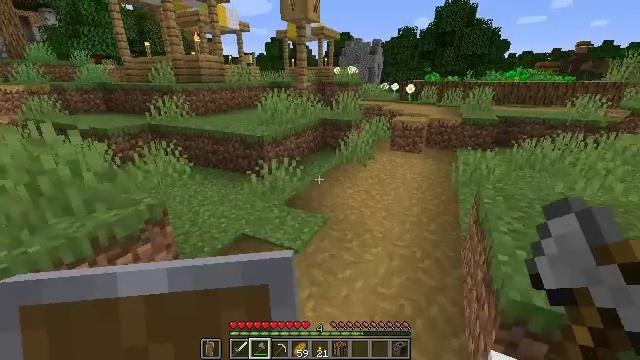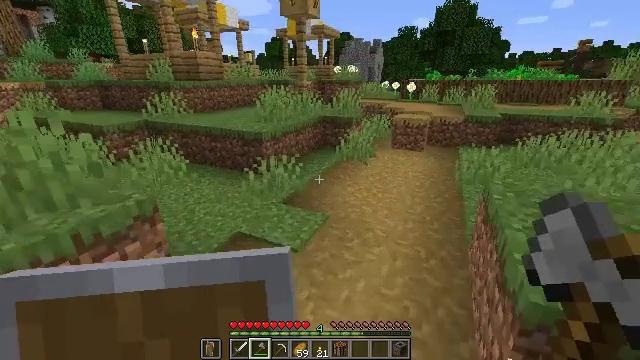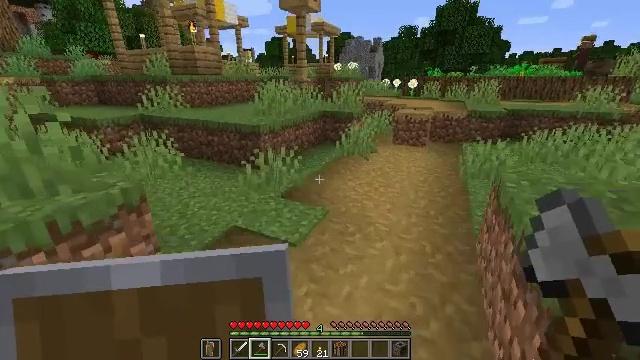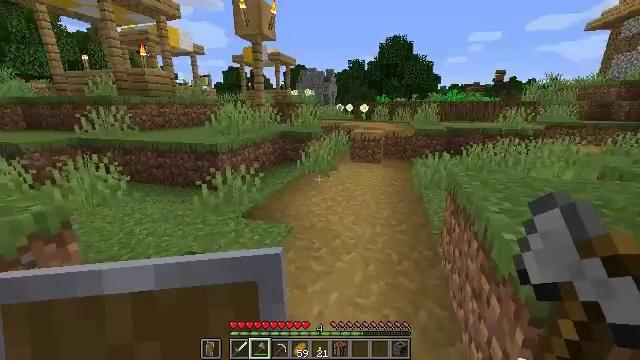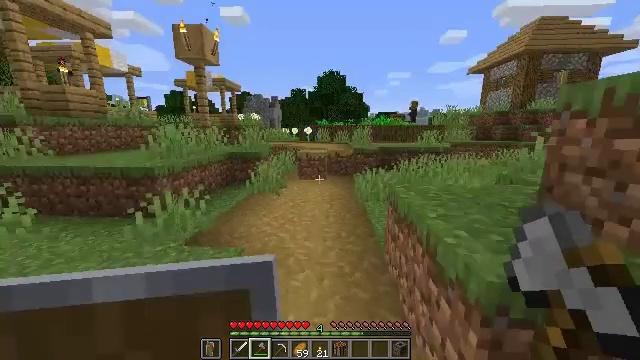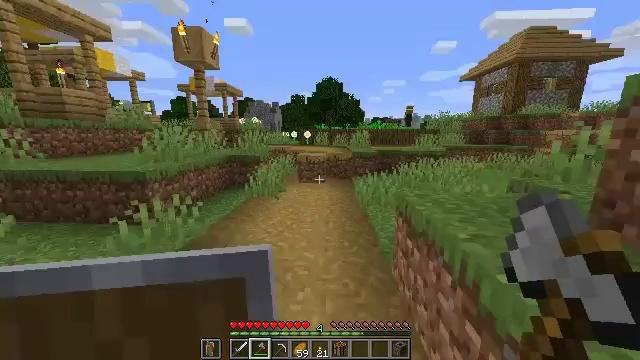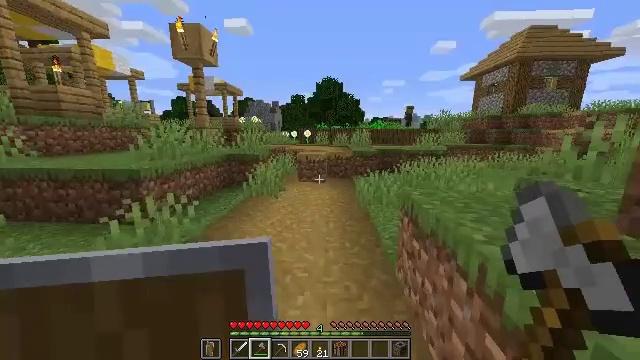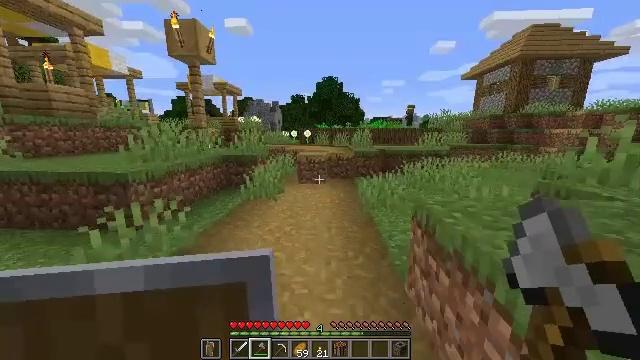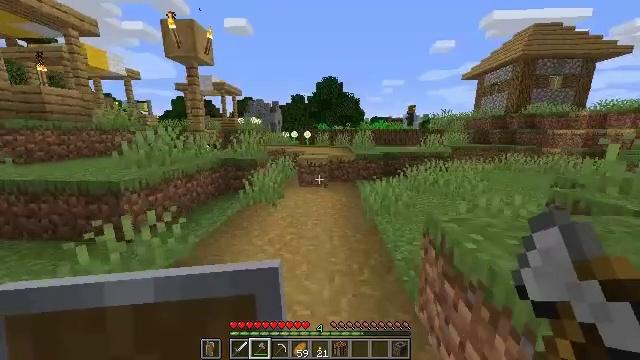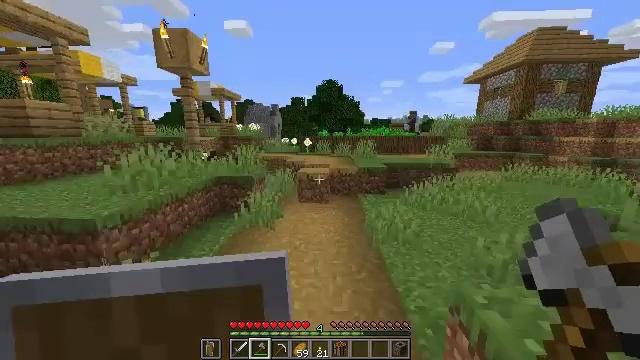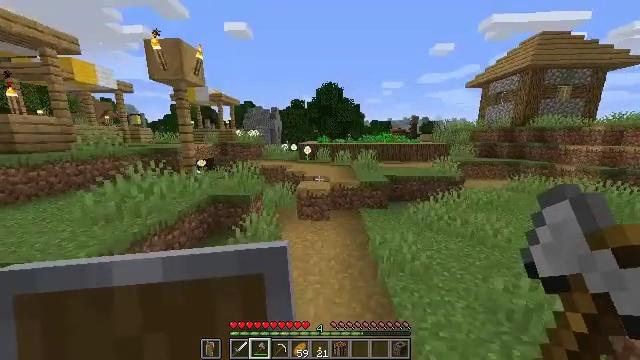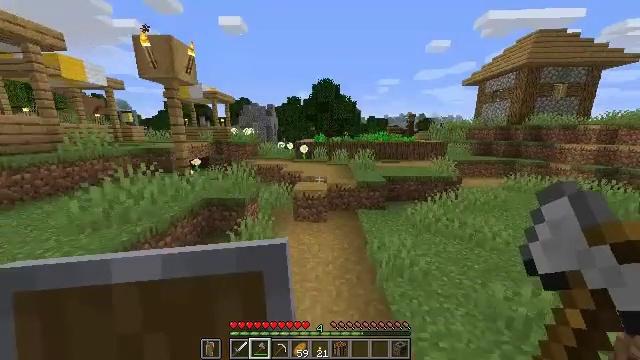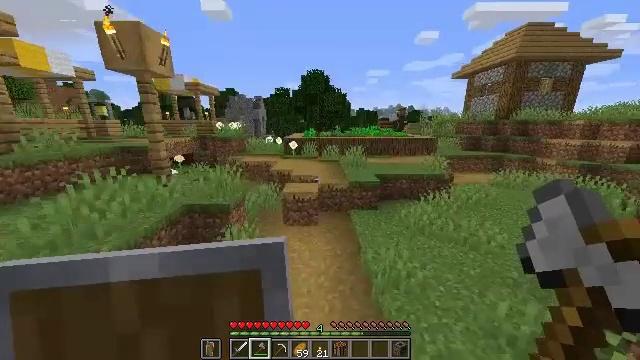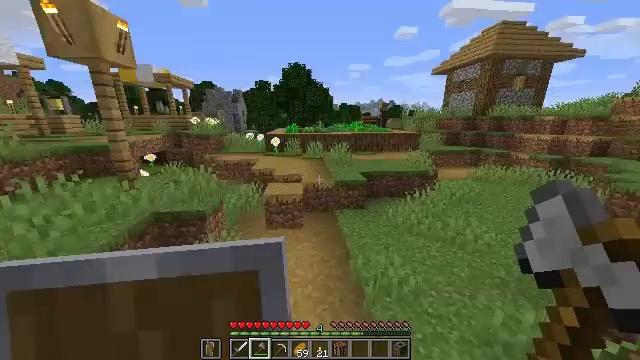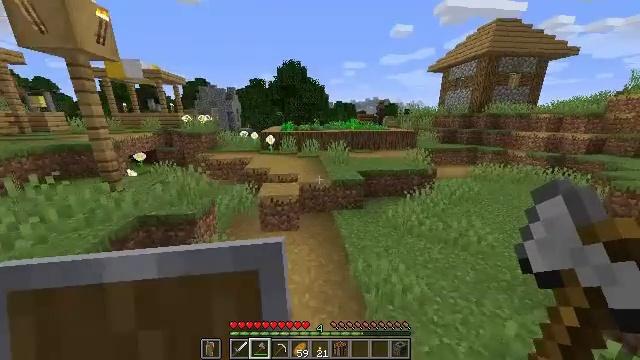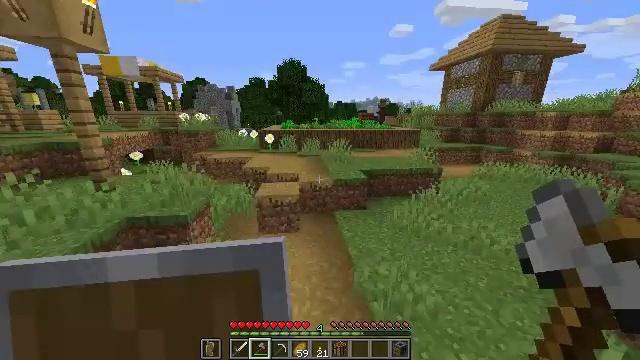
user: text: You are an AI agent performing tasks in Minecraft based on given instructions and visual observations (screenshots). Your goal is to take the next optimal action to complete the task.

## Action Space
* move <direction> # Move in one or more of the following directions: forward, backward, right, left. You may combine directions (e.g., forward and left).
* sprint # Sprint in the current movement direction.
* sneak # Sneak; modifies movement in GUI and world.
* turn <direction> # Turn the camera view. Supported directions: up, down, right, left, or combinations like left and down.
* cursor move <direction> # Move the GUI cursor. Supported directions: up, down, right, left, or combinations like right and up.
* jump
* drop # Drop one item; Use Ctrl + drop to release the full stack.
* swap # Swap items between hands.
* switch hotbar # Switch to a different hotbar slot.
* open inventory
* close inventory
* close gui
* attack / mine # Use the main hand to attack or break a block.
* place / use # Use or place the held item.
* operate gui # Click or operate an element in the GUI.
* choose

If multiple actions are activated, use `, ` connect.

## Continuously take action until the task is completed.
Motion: motion action
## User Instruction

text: Dig the grass path to transform it.
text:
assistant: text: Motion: move forward
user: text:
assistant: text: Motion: move forward, sprint
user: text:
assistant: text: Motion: move forward, sprint, turn right and up
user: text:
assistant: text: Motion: move forward, sprint, turn right and up
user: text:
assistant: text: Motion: move forward, sprint
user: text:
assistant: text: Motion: move forward
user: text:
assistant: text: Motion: move forward
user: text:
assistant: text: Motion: move forward, jump
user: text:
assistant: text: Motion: move forward, jump
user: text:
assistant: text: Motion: move forward, jump
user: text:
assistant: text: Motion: move forward, jump
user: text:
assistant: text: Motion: move forward, turn right and down
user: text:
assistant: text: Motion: move forward, turn right and down
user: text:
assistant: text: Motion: move forward, turn right
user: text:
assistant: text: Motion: move forward
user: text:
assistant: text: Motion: move forward
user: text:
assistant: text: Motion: move forward
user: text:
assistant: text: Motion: move forward
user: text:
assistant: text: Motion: move forward, turn left
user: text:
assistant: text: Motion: move forward, turn left and down
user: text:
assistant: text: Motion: move forward, turn left and down
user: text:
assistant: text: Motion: move forward
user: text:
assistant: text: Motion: move forward
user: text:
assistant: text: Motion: move forward
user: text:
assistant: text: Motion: move forward, jump
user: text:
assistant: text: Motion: move forward, jump
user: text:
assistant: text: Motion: move forward, jump
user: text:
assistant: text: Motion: move forward, jump
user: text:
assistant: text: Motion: move forward, jump
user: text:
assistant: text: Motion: move forward, jump